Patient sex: M
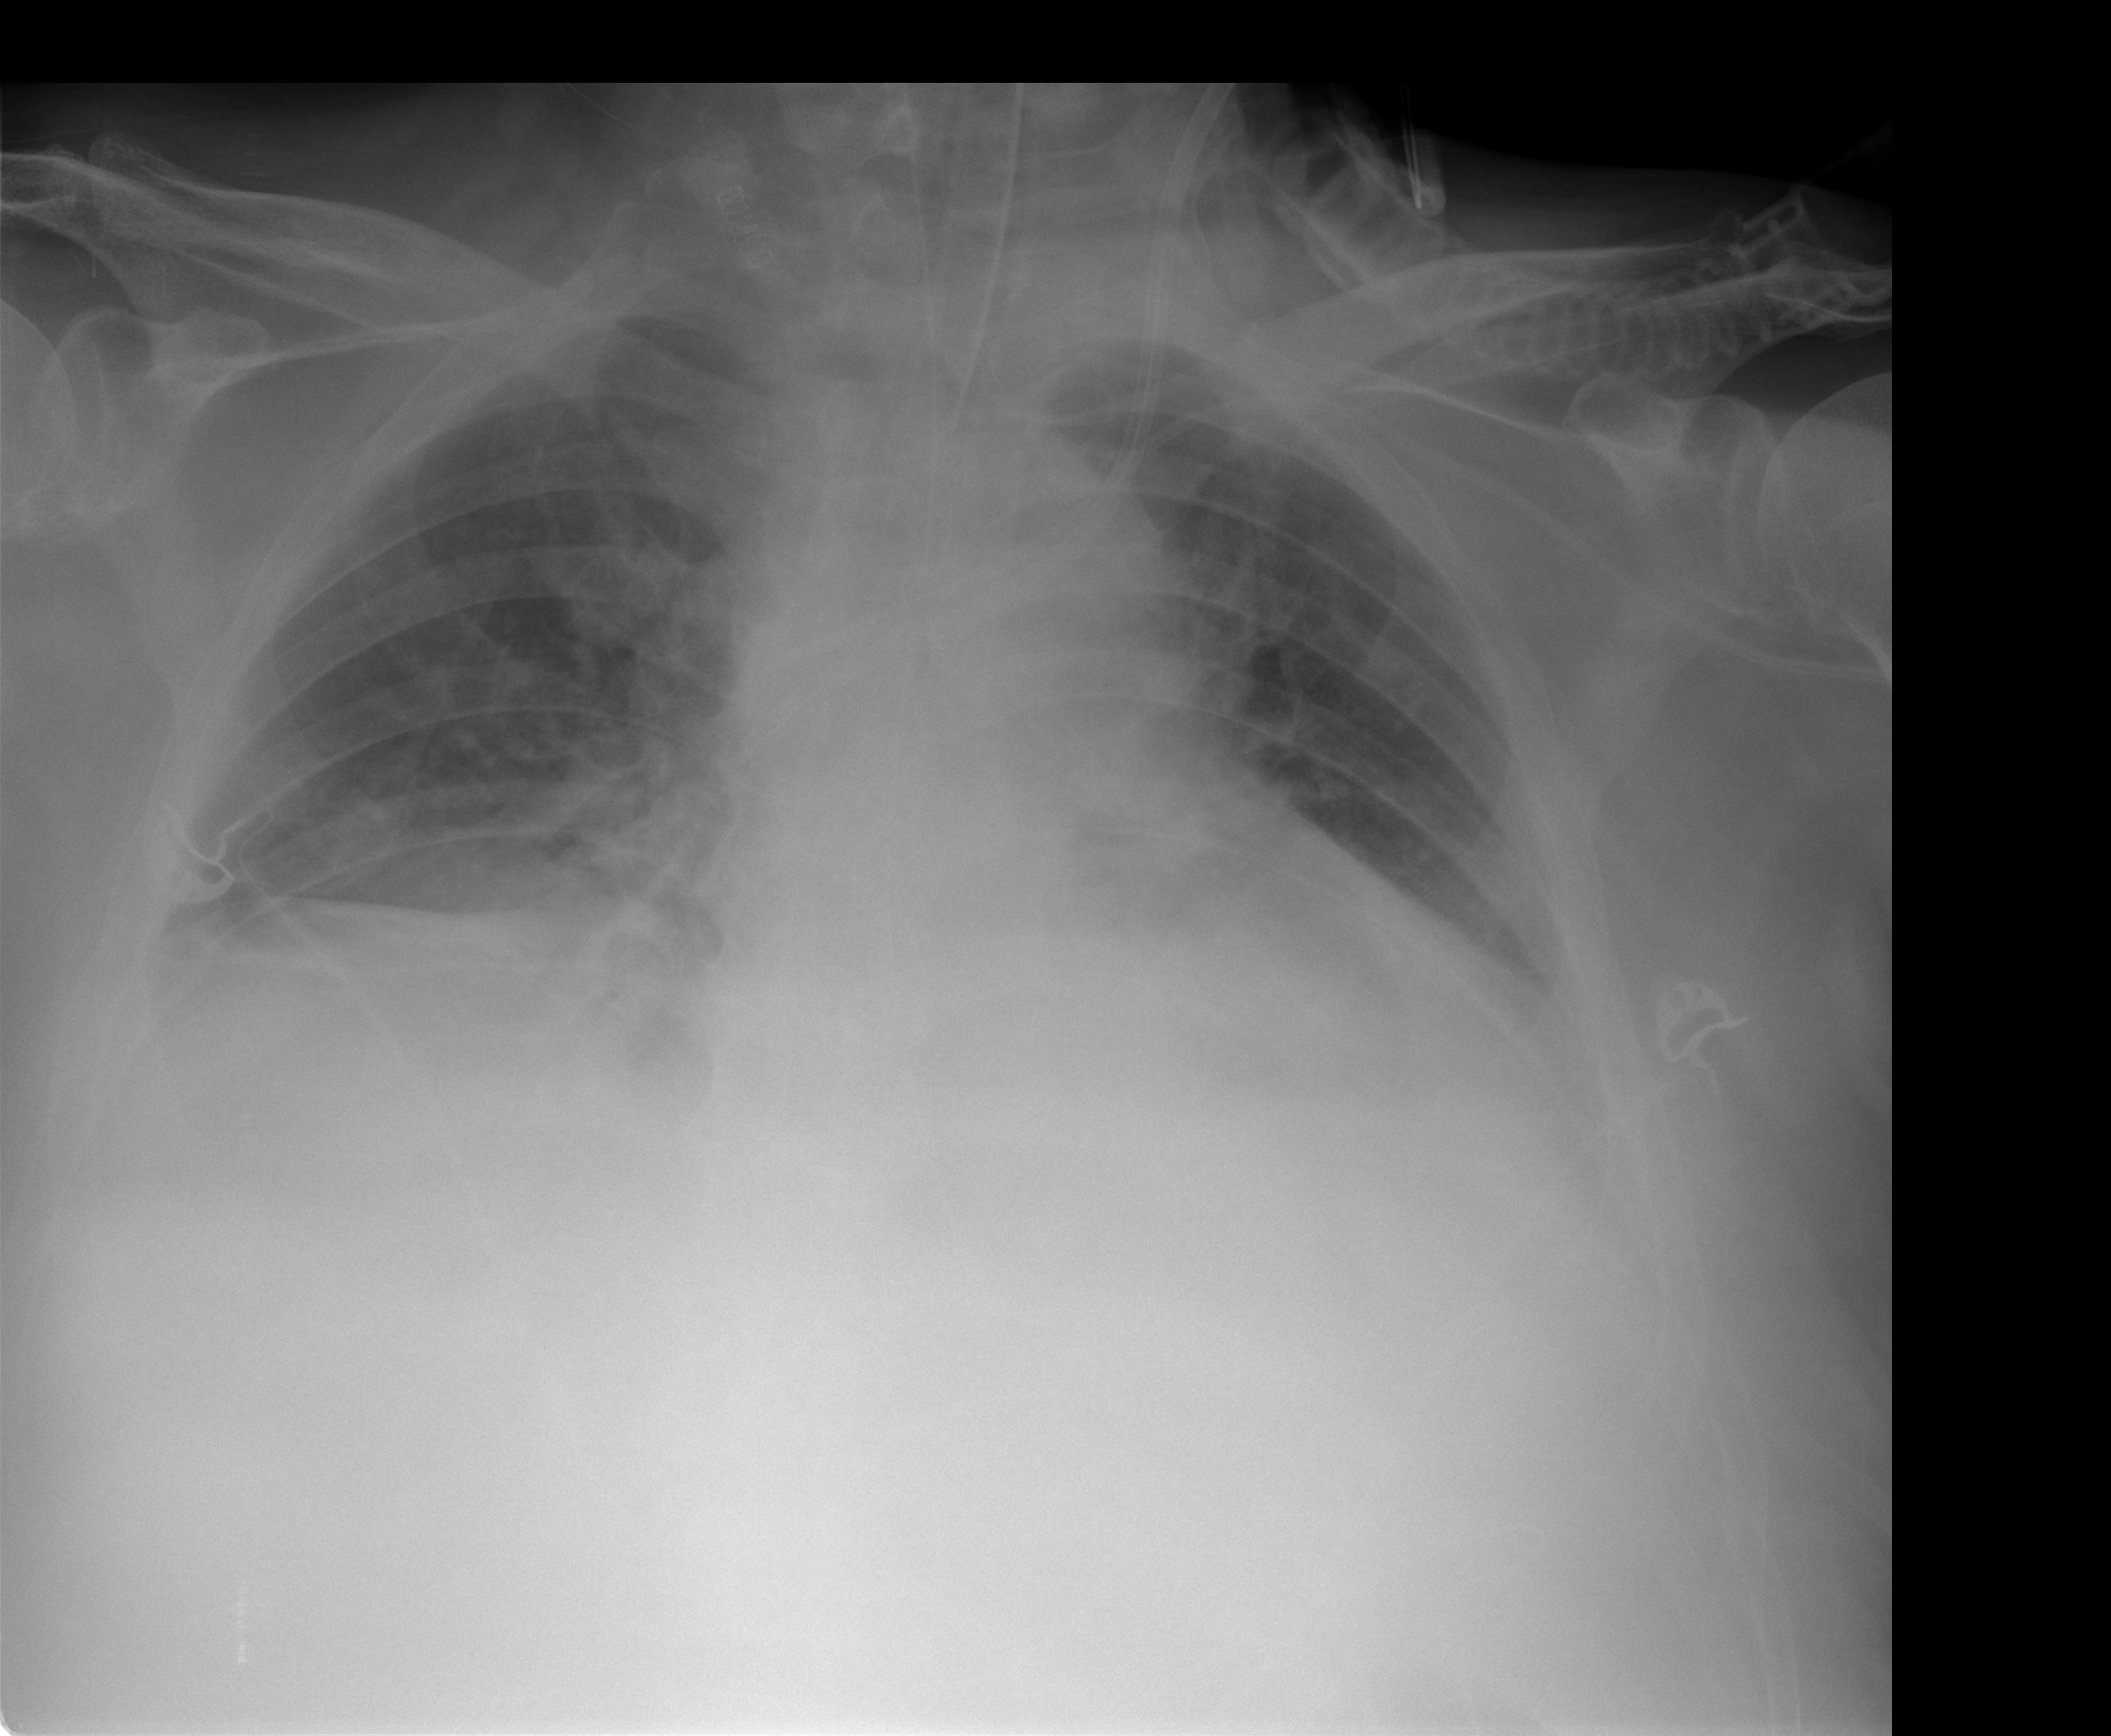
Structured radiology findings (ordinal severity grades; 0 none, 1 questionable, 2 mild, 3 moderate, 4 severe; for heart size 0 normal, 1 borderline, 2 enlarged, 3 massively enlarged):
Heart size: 2
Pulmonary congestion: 2
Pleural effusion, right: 2
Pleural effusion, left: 2
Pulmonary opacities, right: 2
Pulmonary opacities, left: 0
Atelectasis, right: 2
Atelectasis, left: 2